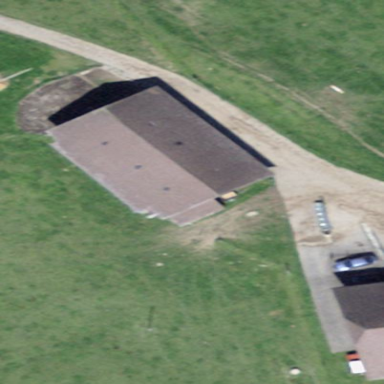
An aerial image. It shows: Farm auxiliary building.